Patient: sex M, age 51
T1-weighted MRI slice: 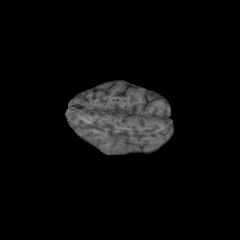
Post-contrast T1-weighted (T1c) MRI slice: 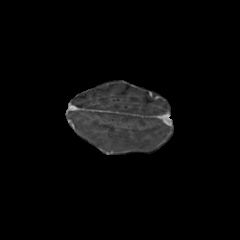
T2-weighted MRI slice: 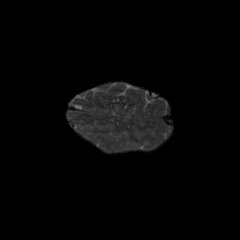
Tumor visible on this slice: no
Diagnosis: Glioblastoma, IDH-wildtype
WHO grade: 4